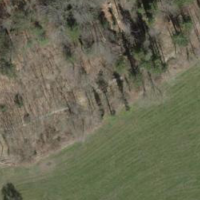
EUNIS habitat code: 44
Species observed at this site:
Neottia nidus-avis